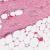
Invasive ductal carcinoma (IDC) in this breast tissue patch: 0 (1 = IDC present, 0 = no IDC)